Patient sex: M
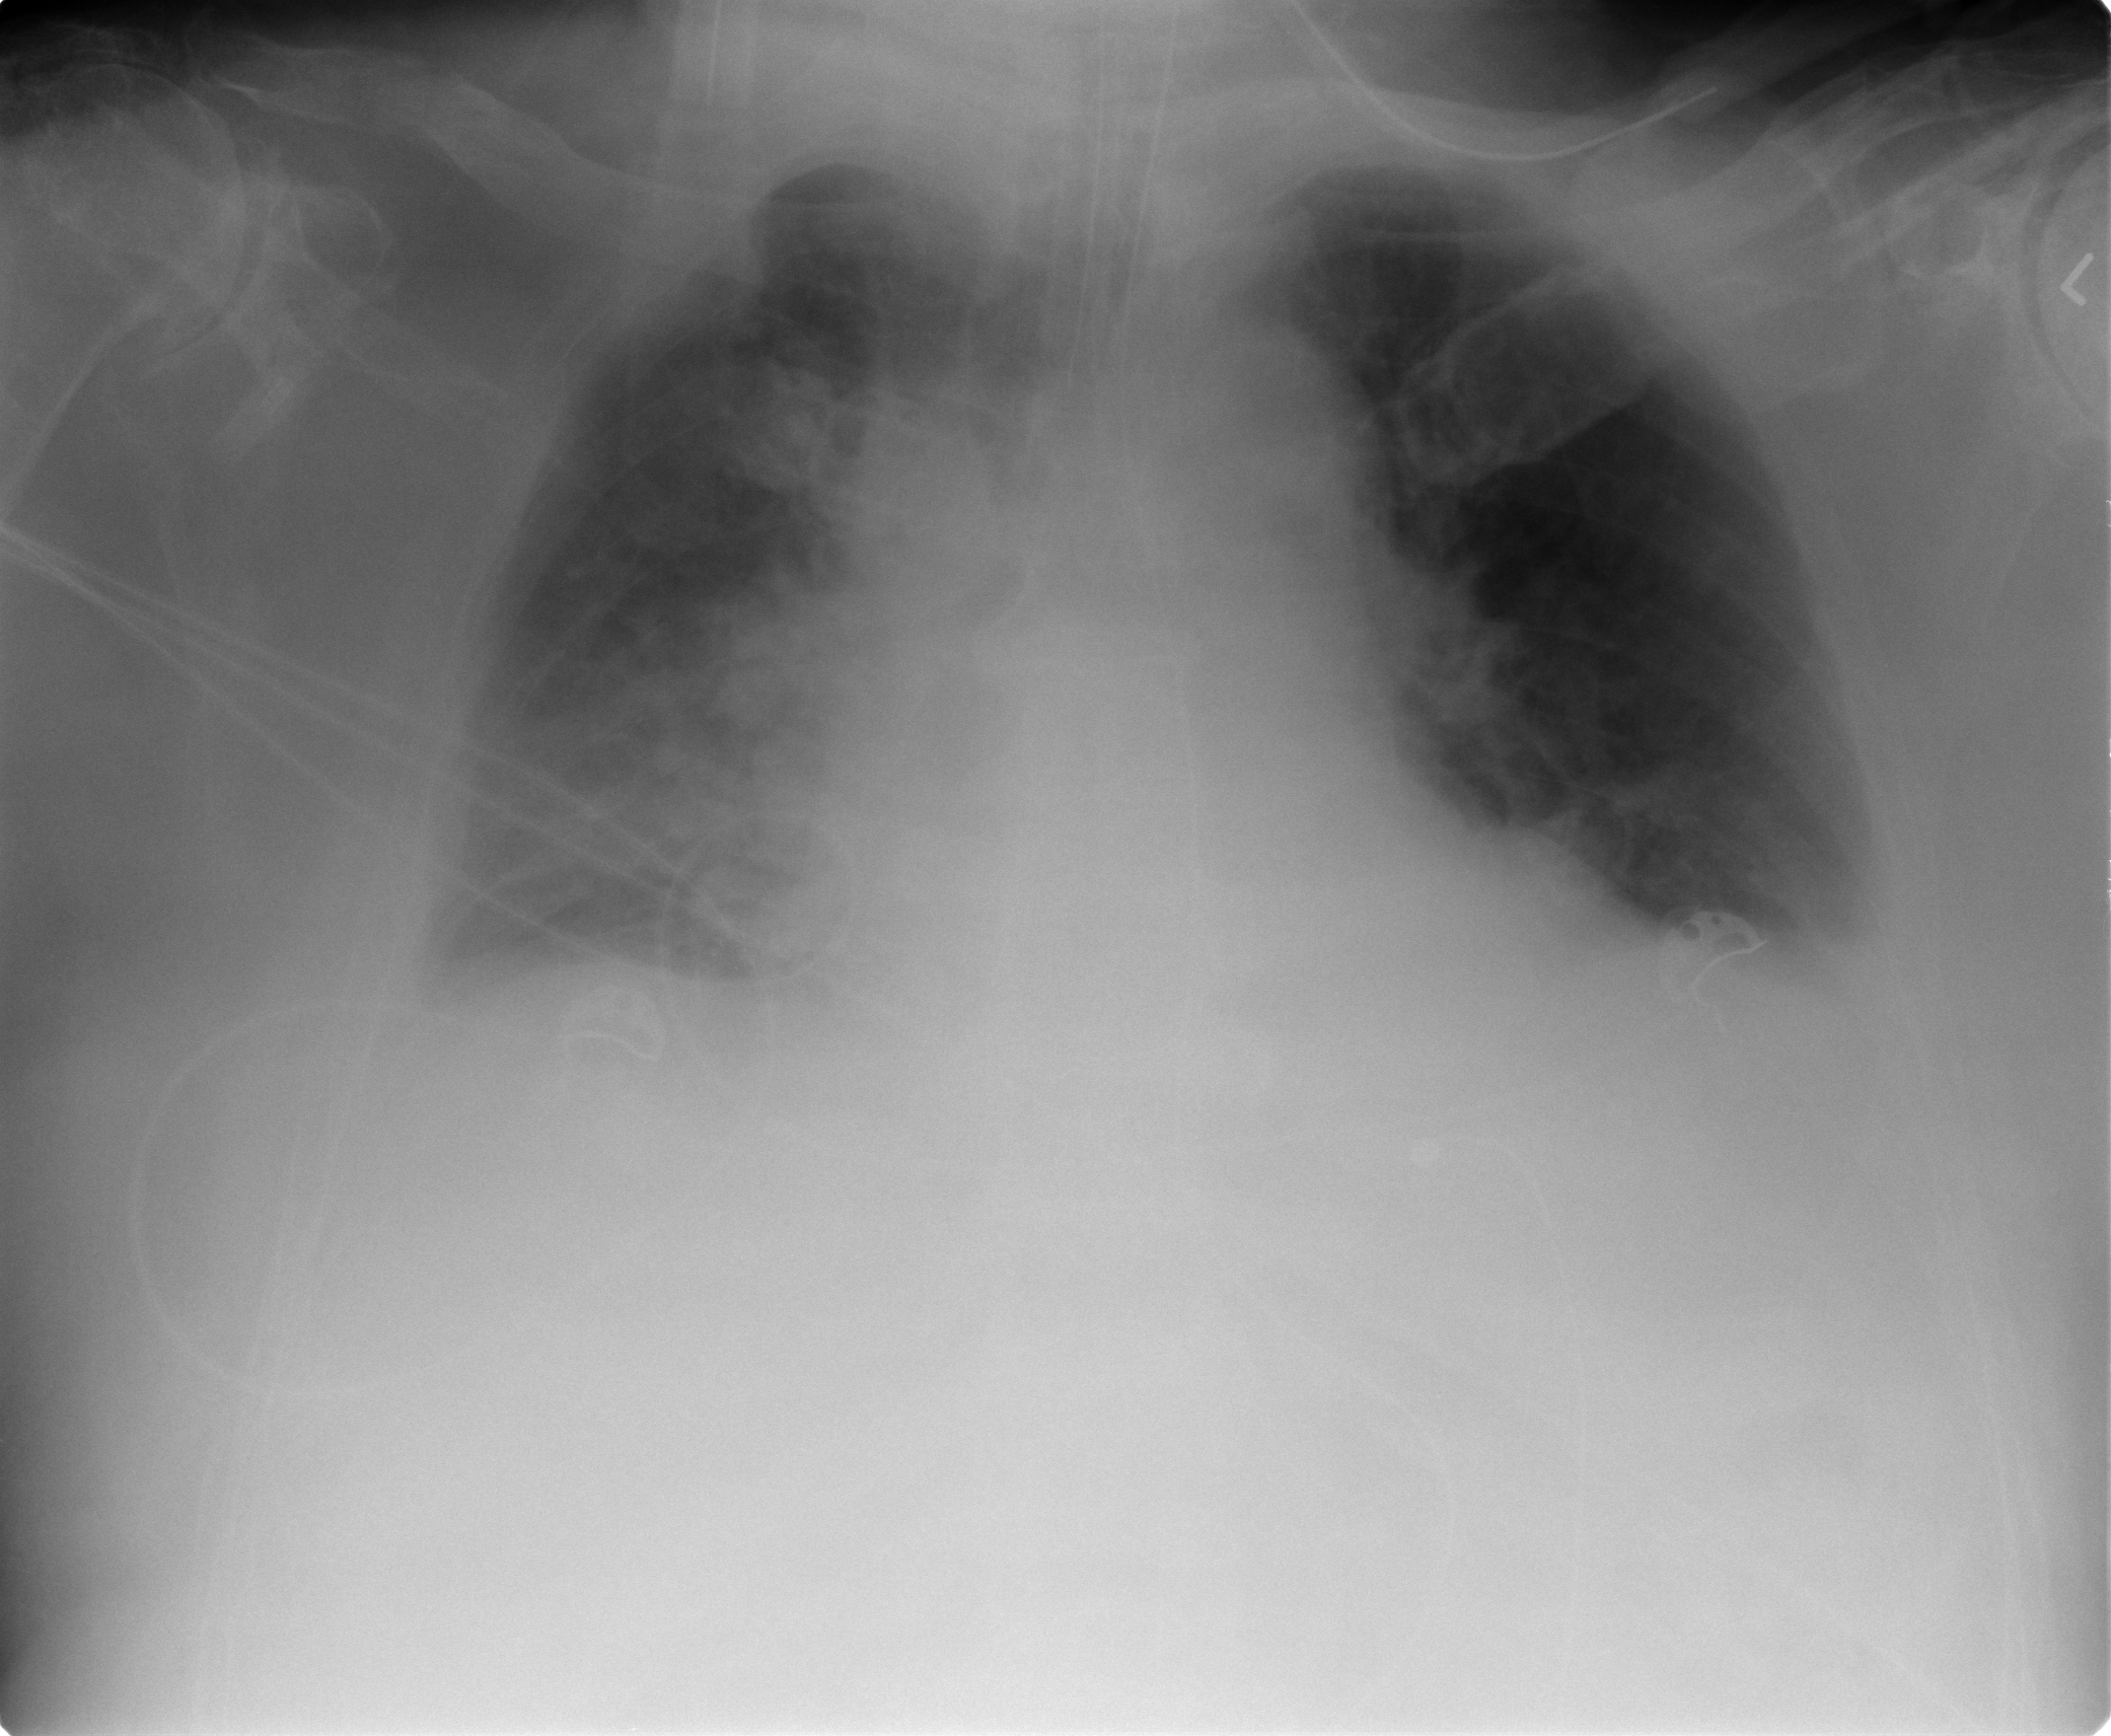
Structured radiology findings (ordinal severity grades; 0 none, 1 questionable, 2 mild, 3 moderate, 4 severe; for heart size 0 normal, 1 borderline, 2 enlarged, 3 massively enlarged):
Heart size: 2
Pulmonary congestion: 3
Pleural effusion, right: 2
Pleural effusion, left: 2
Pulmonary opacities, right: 3
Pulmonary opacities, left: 0
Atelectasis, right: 2
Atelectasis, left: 2